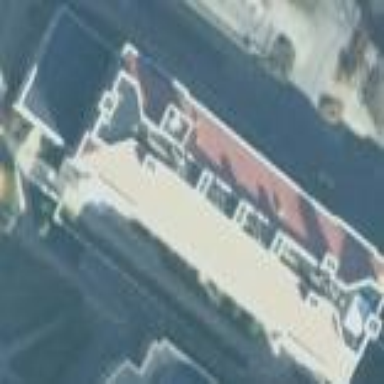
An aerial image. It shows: University building.